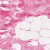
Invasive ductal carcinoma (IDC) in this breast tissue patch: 0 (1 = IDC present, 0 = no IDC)